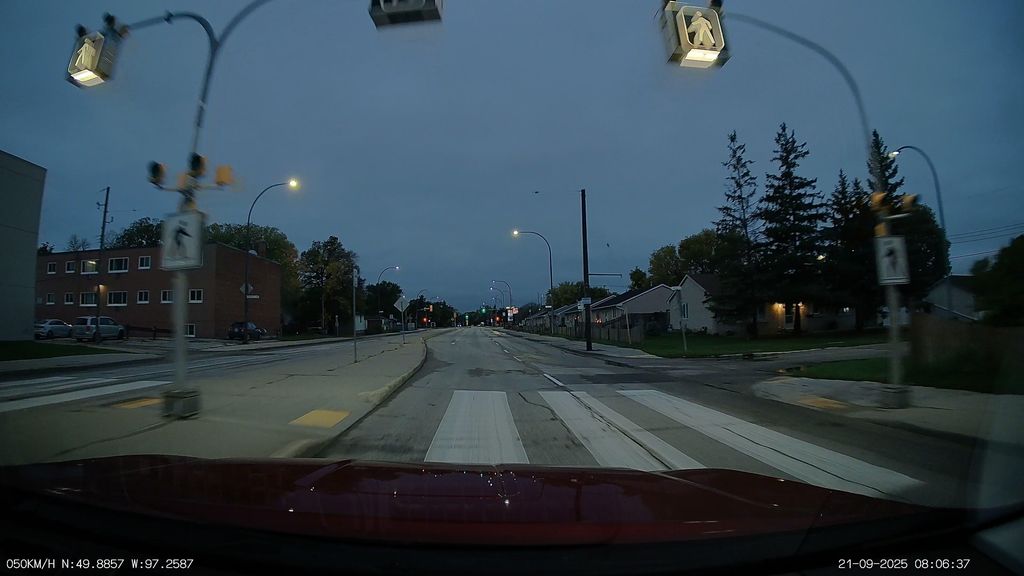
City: winnipeg